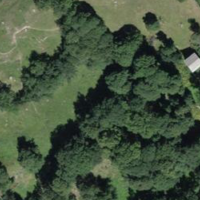
EUNIS habitat code: 23
Species observed at this site:
Campanula trachelium
Campanula latifolia